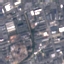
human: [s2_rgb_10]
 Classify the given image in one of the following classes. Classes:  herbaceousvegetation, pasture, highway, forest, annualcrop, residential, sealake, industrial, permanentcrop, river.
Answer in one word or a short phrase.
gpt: Industrial